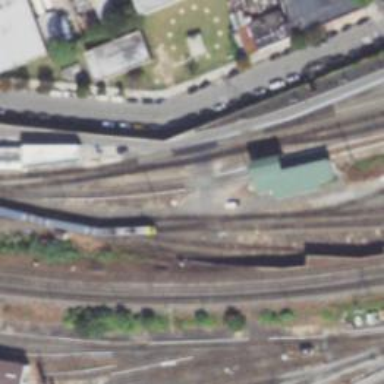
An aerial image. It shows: Railway crossing.